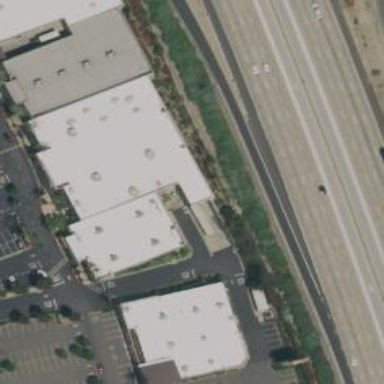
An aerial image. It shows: Building.